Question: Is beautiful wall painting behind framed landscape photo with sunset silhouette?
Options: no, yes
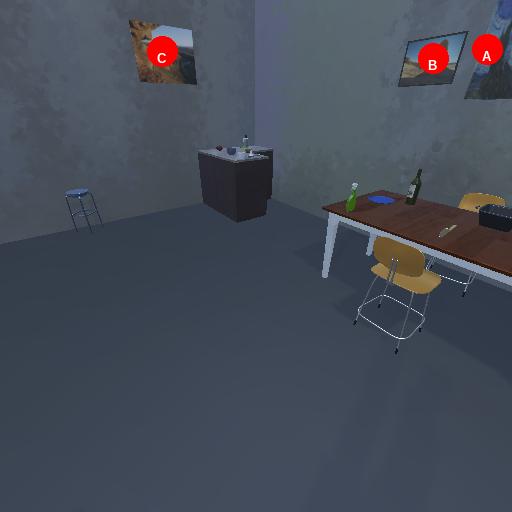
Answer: no